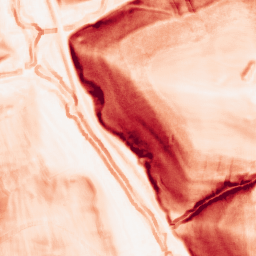
Category: morphological
Decomposition family: morphological_square
Decomposition parameters: operation: gradient
size: 5
Upsampling method: fft_zeropad
Upsampling parameters: scale: 2
Upsampling scale: 2